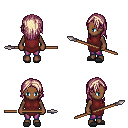
a pixel art fantasy rpg character, female body template, human, dark skin, maroon tunic, magenta pants, white blonde long hairstyle, gray slippers, spear, four views (front, back, left, right), 2x2 character sprite sheet, small pixel art, hard edges, no anti-aliasing